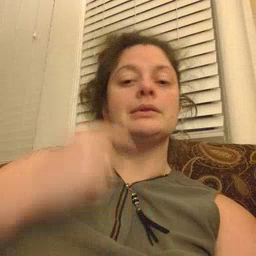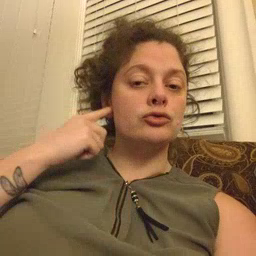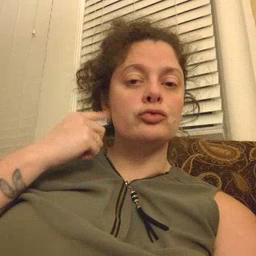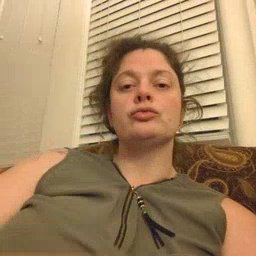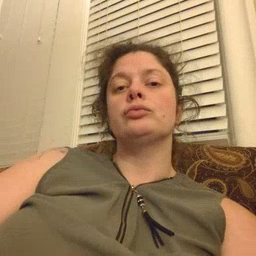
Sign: ear